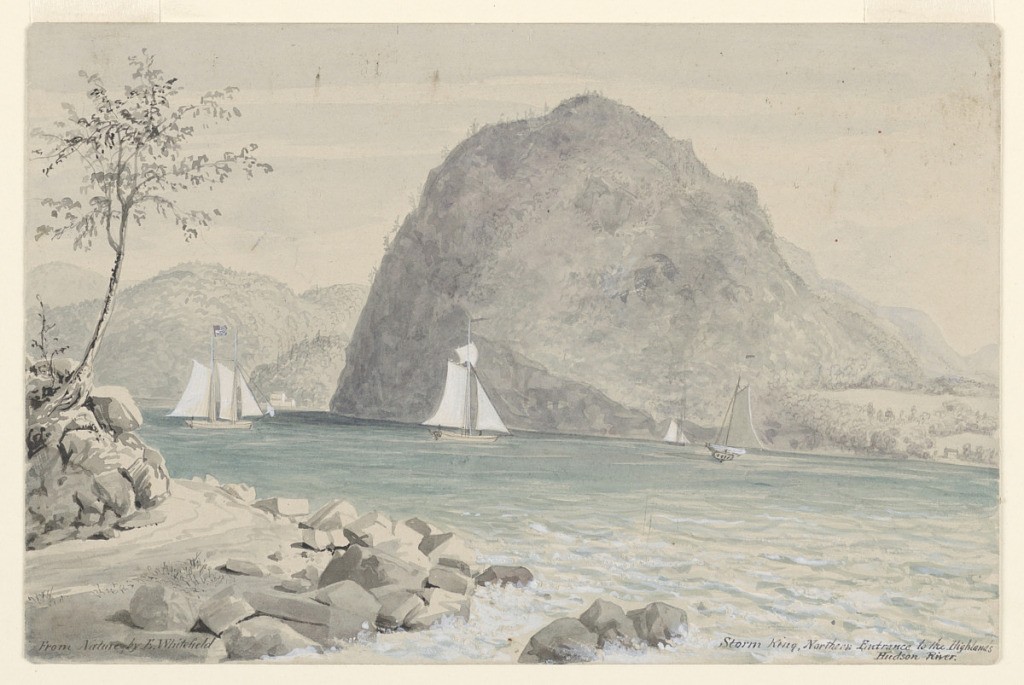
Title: Storm King, Northern Entrance to the Highlands, Hudson River
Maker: Edwin Whitefield, American, born England, 1816 - 1892
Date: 1842–1853
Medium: Brush and wash, gouache, graphite on paper mounted to board
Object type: Drawing
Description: A sketch of Storm King Mountain from across the Hudson River at the base of Breakneck Ridge; Center left, sailboats under sail on the Hudson River and an American colonial house on the west bank of the river.